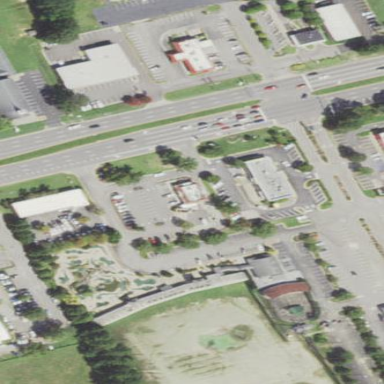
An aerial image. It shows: Retail area.